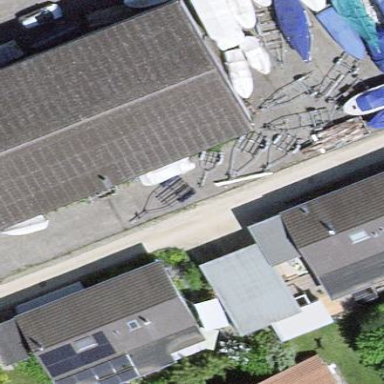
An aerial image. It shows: Warehouse building.